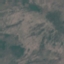
Land use / land cover: HerbaceousVegetation